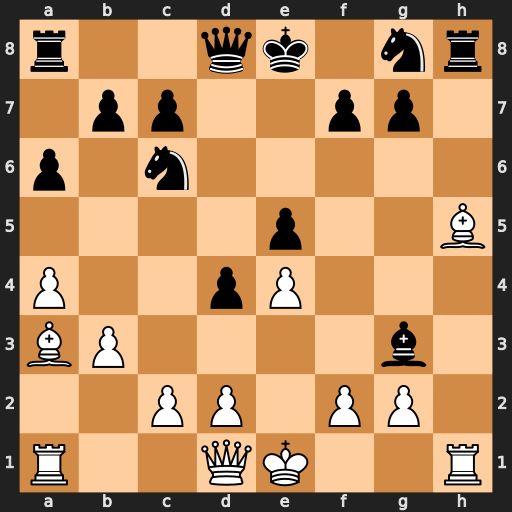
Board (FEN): r2qk1nr/1pp2pp1/p1n5/4p2B/P2pP3/BP4b1/2PP1PP1/R2QK2R
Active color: w
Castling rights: KQkq
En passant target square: -
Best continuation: Bxf7+ Kxf7 Rxh8